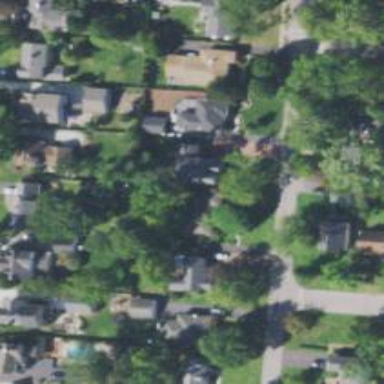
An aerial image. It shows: Residential driveway.